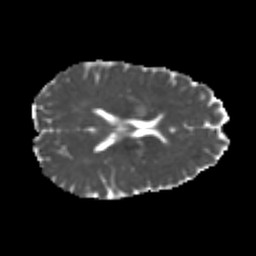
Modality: MD
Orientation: axial
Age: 26
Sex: female
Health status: healthy
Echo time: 0.074 s